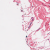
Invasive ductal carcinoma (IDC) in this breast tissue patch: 0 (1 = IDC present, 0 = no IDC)